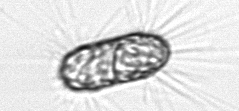
Label: Corethron_hystrix